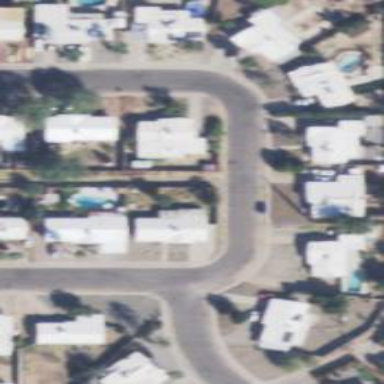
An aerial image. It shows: Alleyway designated as service road.